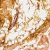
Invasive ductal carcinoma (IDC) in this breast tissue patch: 0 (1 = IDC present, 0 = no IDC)